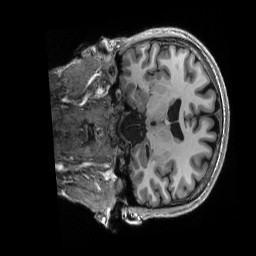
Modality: T1w
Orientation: coronal
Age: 22
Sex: male
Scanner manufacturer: siemens
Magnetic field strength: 3 T
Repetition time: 2.53 s
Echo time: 0.0033 s